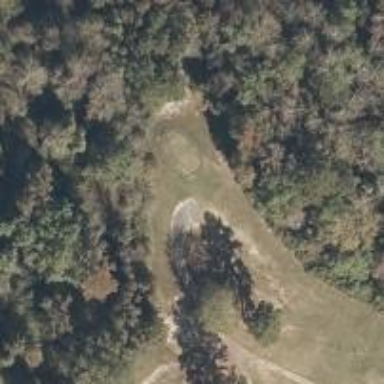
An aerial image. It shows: Grass area designated as golf tee.